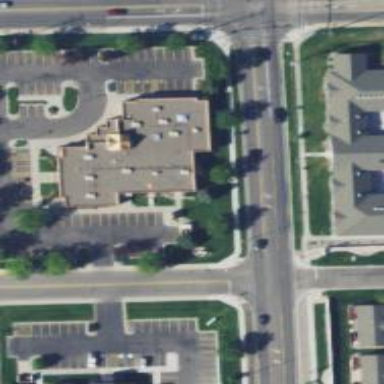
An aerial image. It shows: Healthcare clinic is depicted in the image.